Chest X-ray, PA view. Patient: 34 years old, sex M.
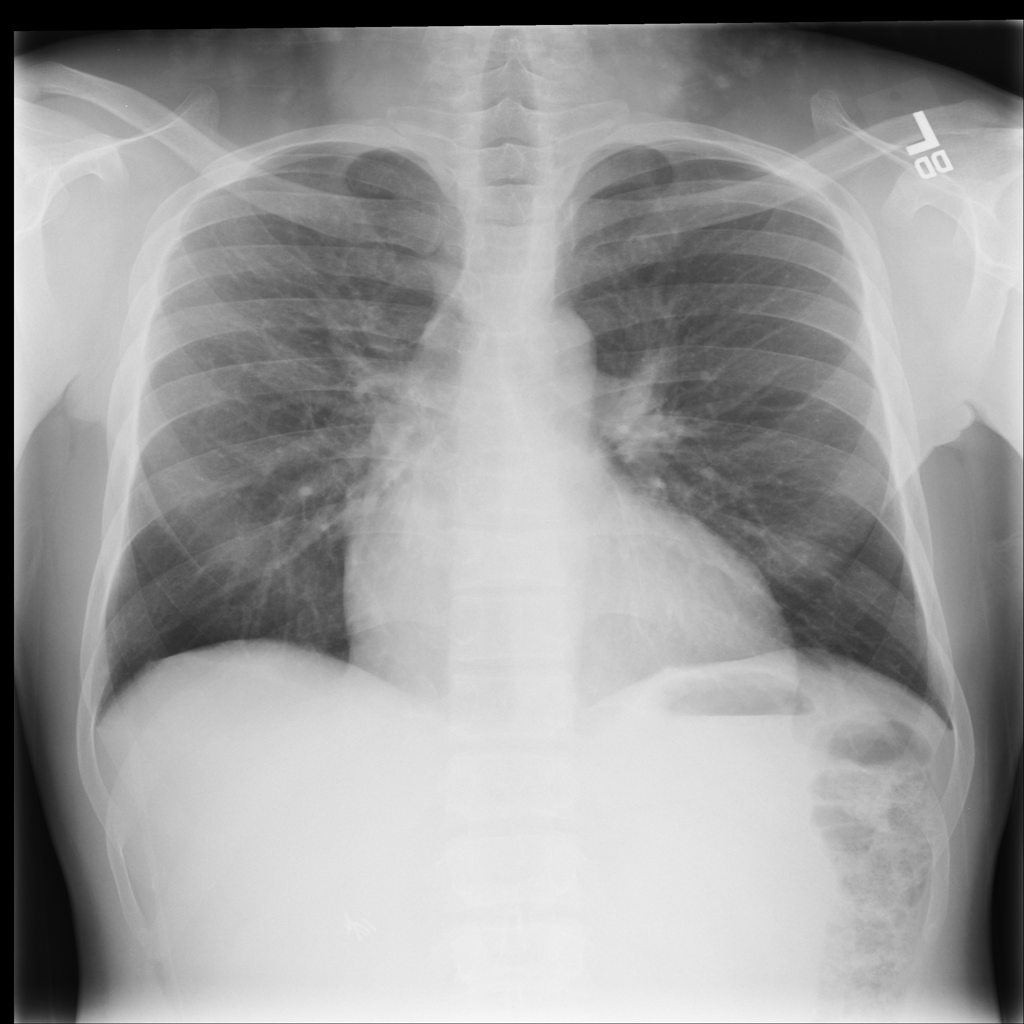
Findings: Atelectasis